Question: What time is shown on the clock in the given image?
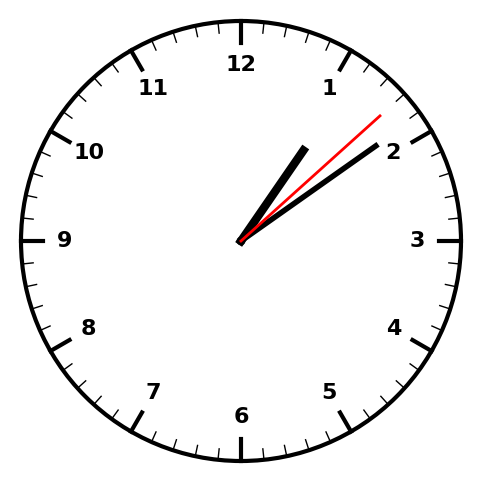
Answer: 01:09:08